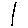
Label: line